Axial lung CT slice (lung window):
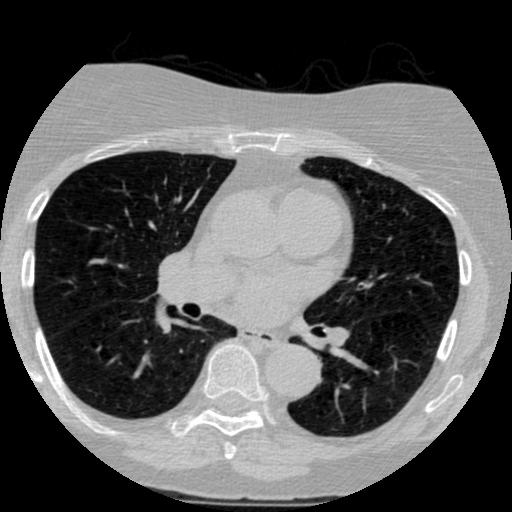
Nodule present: no